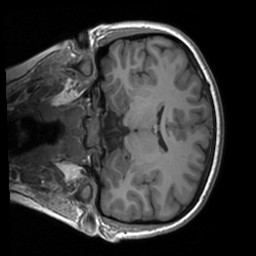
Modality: T1w
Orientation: coronal
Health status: healthy
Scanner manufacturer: siemens
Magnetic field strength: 3 T
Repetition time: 1.9 s
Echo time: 0.00226 s